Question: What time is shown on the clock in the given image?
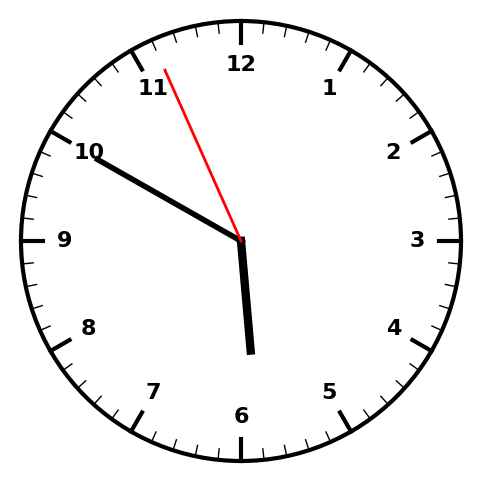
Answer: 05:49:56